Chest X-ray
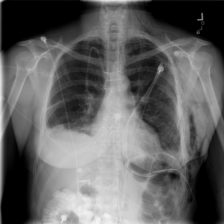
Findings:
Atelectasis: negative
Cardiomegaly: negative
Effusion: positive
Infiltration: positive
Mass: negative
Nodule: negative
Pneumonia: negative
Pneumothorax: positive
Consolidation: negative
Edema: negative
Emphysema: negative
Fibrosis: negative
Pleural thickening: negative
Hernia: negative